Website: bh-photo
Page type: cart
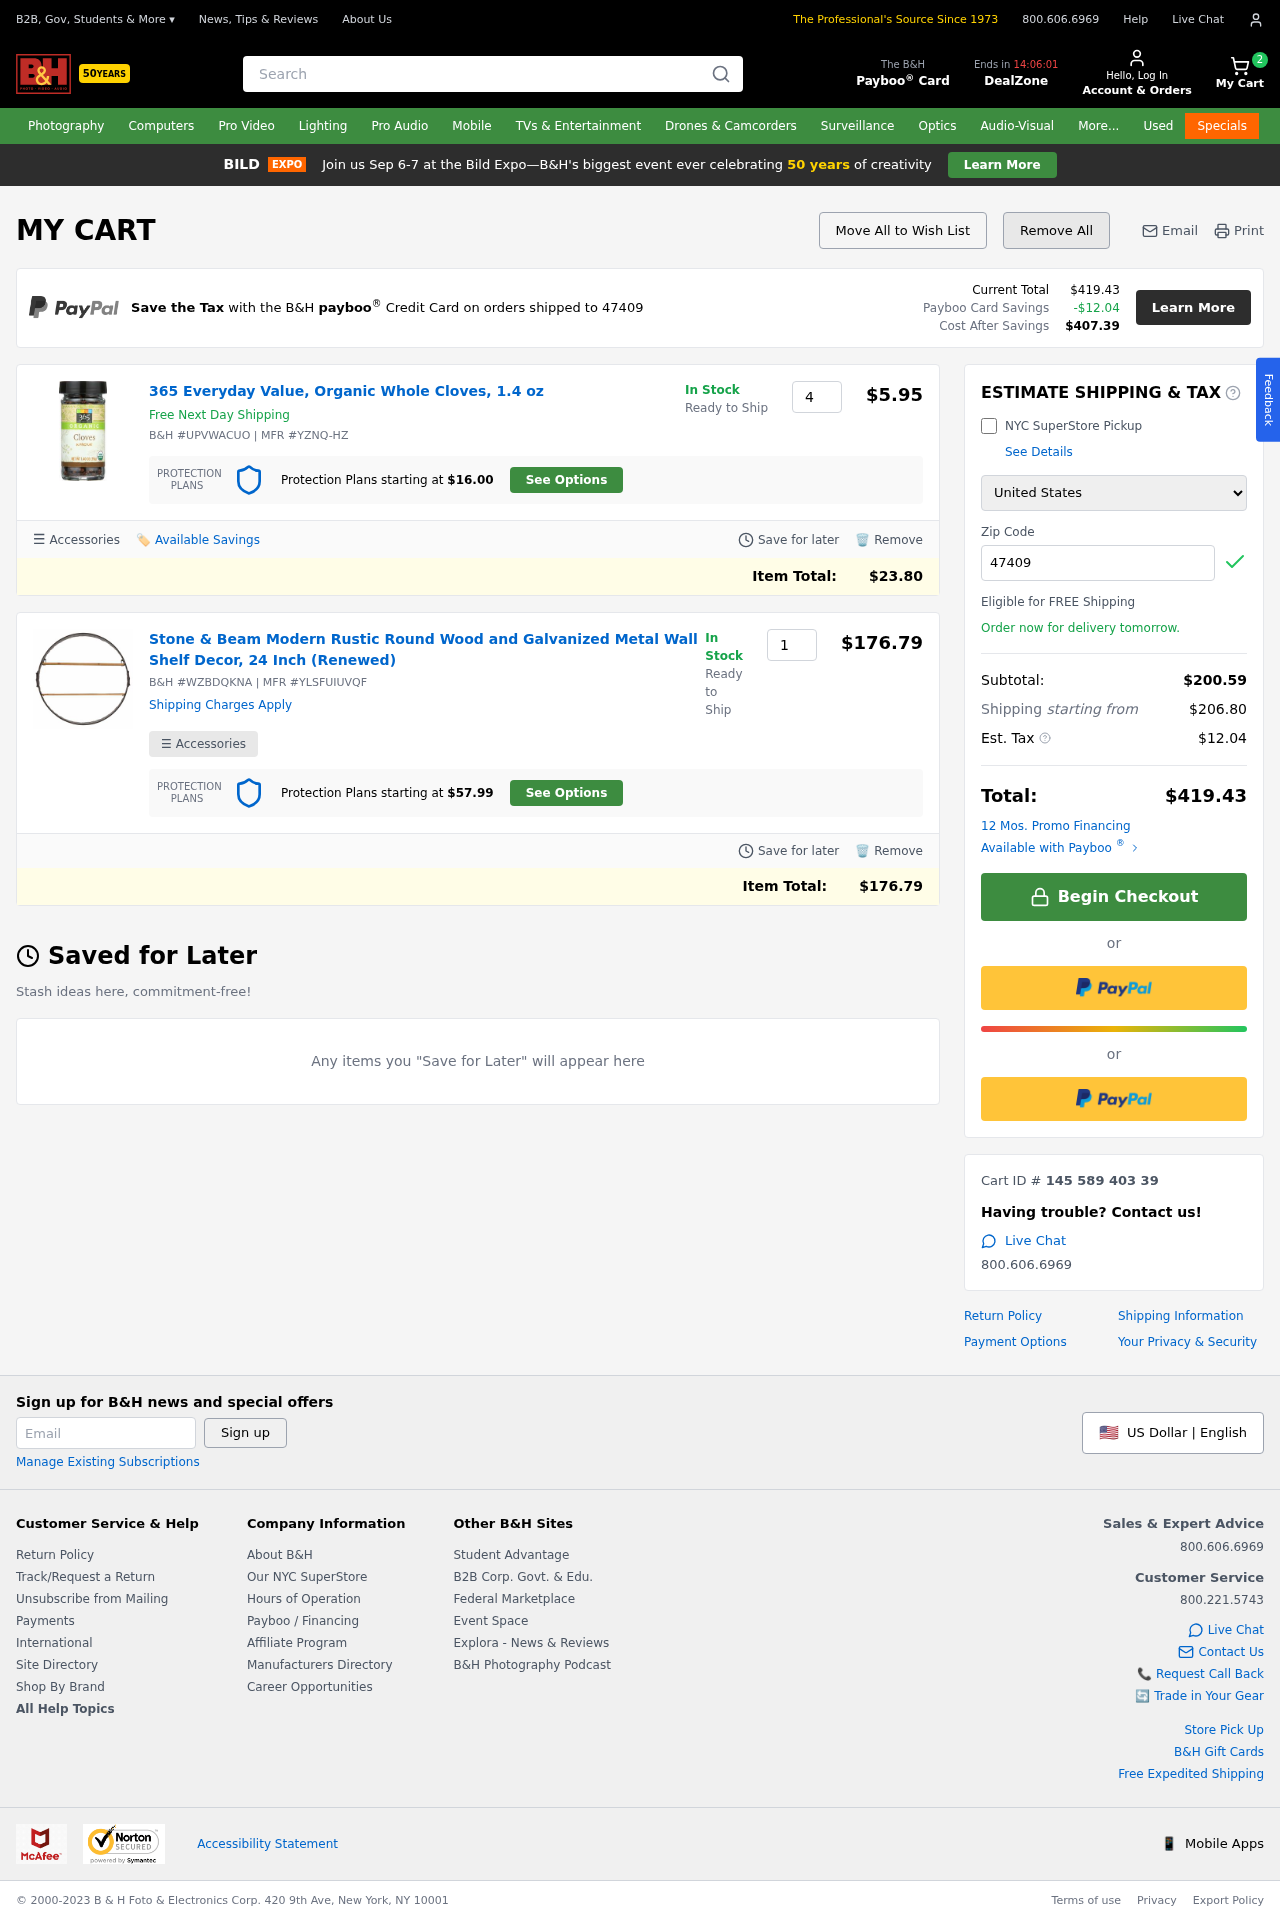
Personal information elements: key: PII_COUNTRY
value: United States
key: PII_POSTCODE
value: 47409
Product elements: key: PRODUCT1_NAME
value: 365 Everyday Value, Organic Whole Cloves, 1.4 oz
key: PRODUCT1_PRICE
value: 5.95
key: PRODUCT1_QUANTITY
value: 4
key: PRODUCT2_NAME
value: Stone & Beam Modern Rustic Round Wood and Galvanized Metal Wall Shelf Decor, 24 Inch (Renewed)
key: PRODUCT2_PRICE
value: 176.79
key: PRODUCT2_QUANTITY
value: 1
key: PRODUCT1_ITEM_TOTAL
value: $23.80
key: PRODUCT2_ITEM_TOTAL
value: $176.79
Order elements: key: ORDER_NUM_ITEMS
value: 2
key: ORDER_TOTAL
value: $419.43
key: ORDER_TAX
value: -$12.04
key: ORDER_TAX
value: $12.04
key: ORDER_TOTAL_AFTER_SAVINGS
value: $407.39
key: ORDER_SUBTOTAL
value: $200.59
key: ORDER_SHIPPING_COST
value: $206.80
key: ORDER_ID
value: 145 589 403 39
Search elements: key: HEADER_SEARCH
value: Search